Question: As you can see in the img shown below of my website : <URL>

It's weird as there are 6 rows missing, and no reason why! Can someone help me and tell me what am I missing? The image shows exactly what I mean, and you have the website where you can "Inspect Element". Sorry for my English.
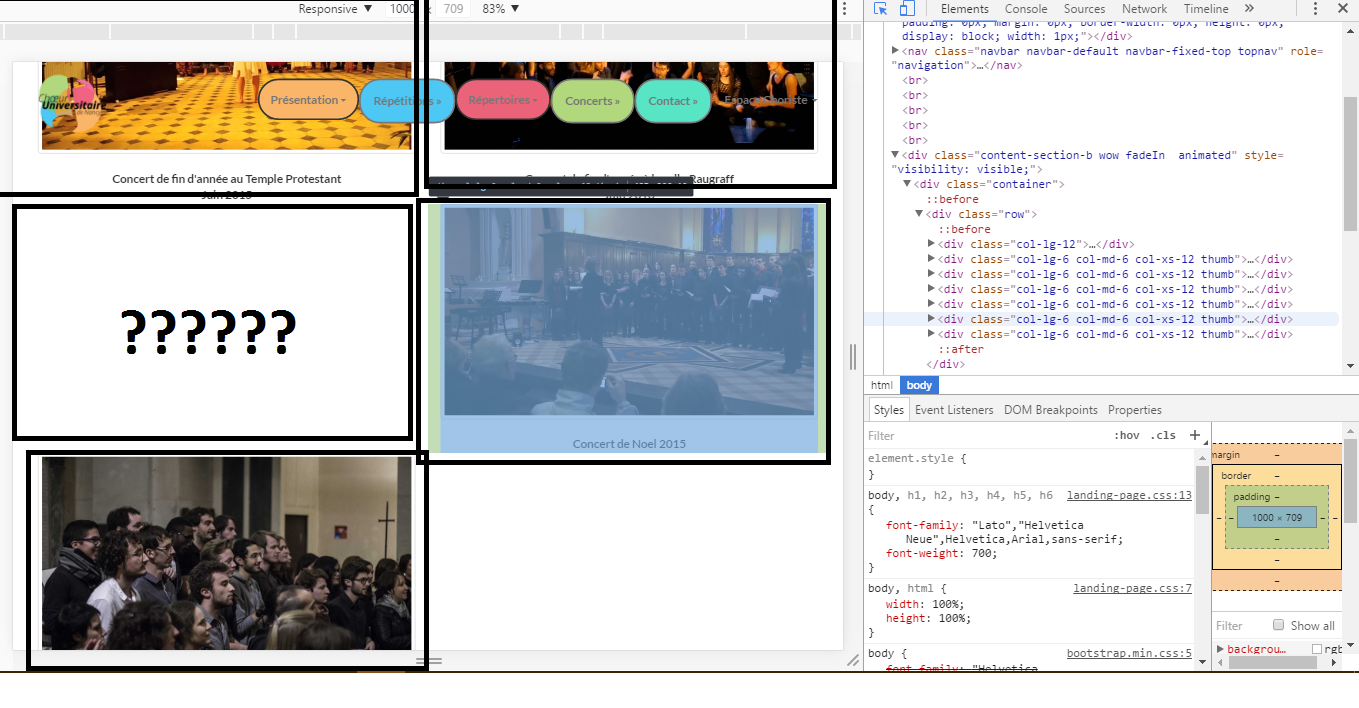
Answer: It is not missing, one of your images are higher than another! which is causing the white-space you see, the best way to fix this is to add a 'div' with class 'row' around each two 'col-md-6' 'div's:
'''
<div class="row">
<div class="col-md-6">...</div>
<div class="col-md-6">...</div>
</div>
'''